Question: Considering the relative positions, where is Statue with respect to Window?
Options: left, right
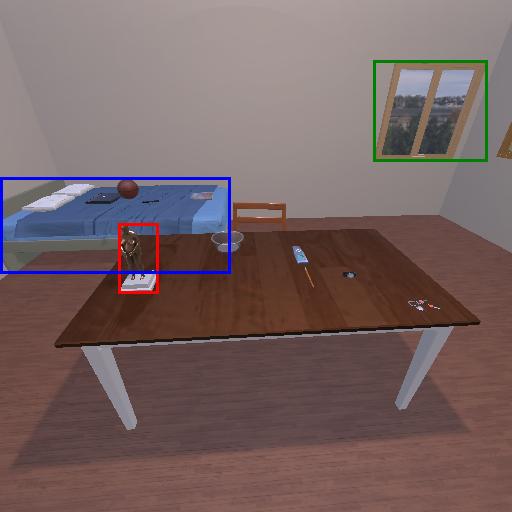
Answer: left